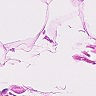
Metastatic tissue present: no